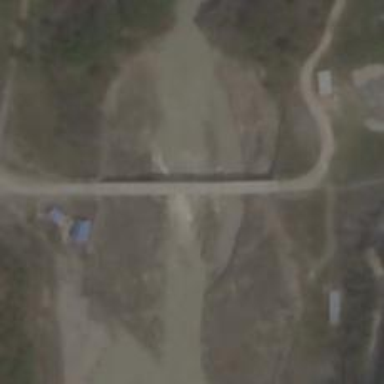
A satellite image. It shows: Unclassified road on bridge.